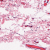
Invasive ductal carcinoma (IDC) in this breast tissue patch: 0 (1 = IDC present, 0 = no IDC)